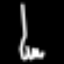
Label: fork